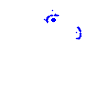
Particle: electron